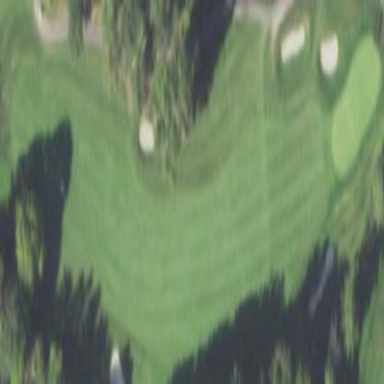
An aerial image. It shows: Grassy area designated as golf fairway.